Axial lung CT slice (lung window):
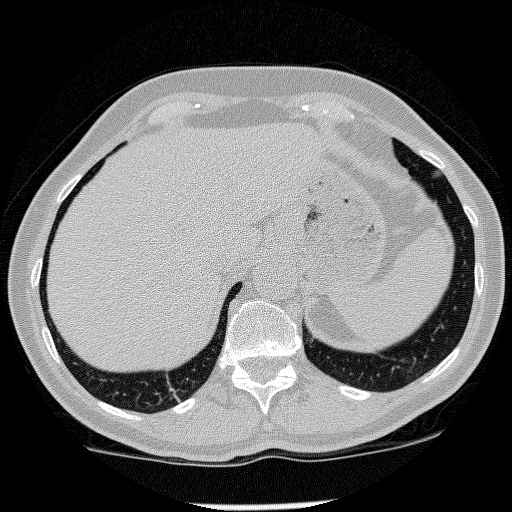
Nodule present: no